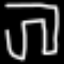
Label: pants